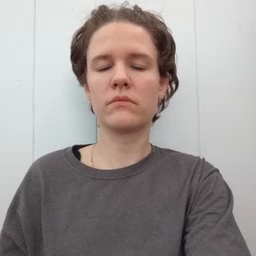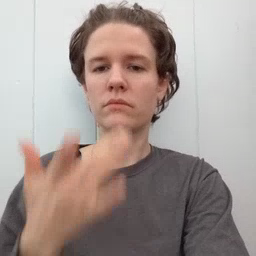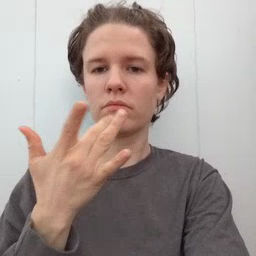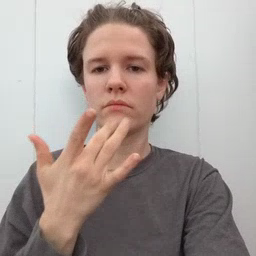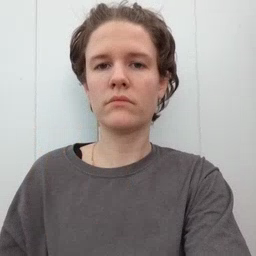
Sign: taste